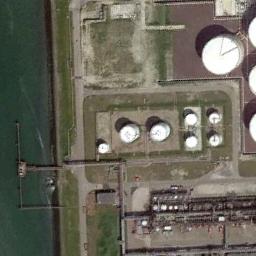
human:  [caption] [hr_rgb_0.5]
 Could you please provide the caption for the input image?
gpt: There are many neatly arranged storage tanks and many pipelines in the factory, And there is a lawn next to the factory .

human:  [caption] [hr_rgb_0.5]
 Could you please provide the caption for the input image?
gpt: This picture is an architectural layout image .

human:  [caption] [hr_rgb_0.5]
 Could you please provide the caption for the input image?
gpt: There are many storage tanks on the bare land next to the water .

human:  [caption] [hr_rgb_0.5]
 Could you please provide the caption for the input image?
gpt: There are many storage tanks of different sizes .

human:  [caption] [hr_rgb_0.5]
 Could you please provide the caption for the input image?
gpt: There are some white storage tanks beside the river .